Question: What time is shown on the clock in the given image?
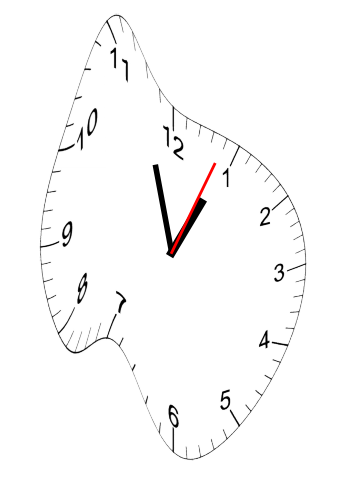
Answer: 12:57:04